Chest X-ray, PA view. Patient: 50 years old, sex M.
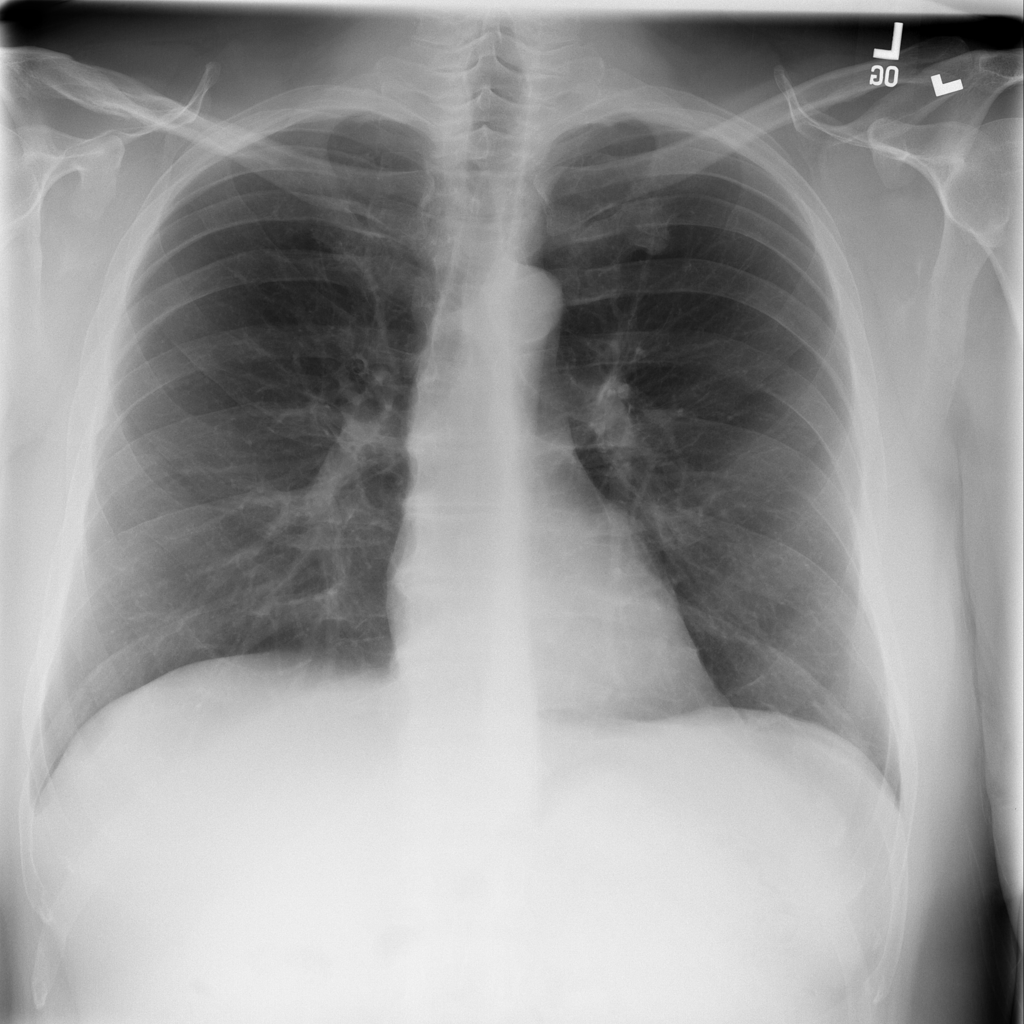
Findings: No Finding